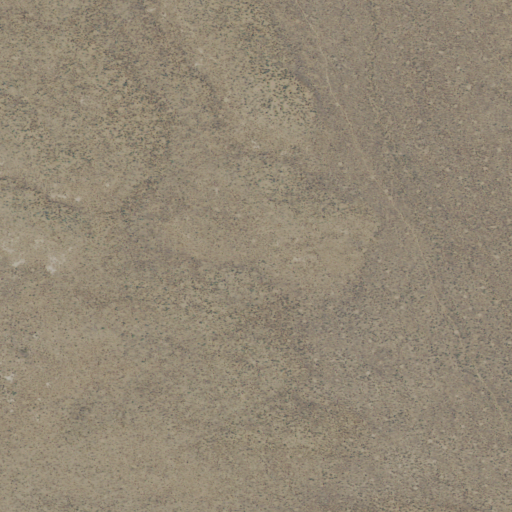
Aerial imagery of depression(s) in Oregon named Sand Hollow containing shrub and grassland